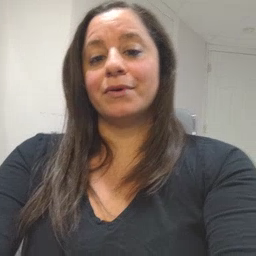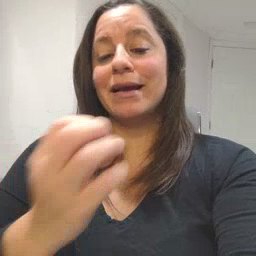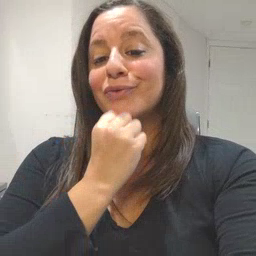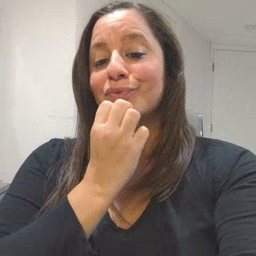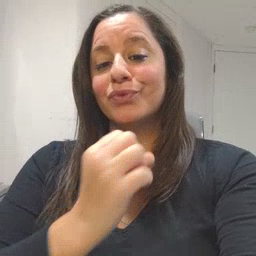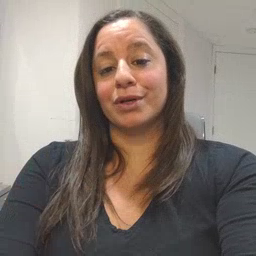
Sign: underwear